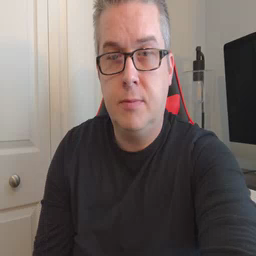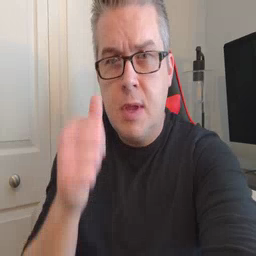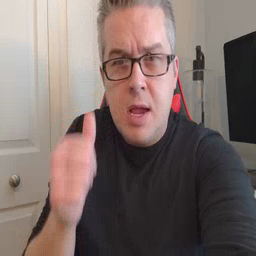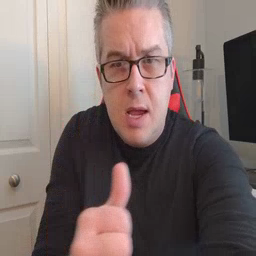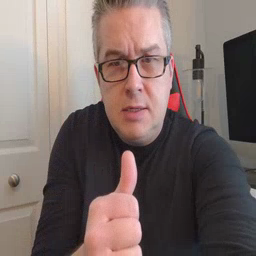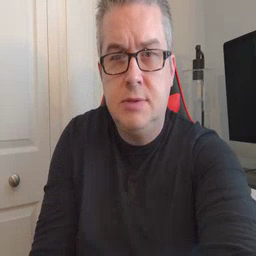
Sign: hide